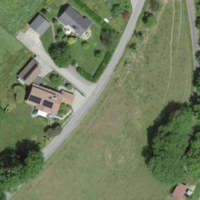
EUNIS habitat code: 52
Species observed at this site:
Primula veris